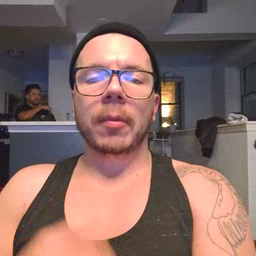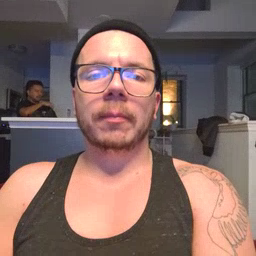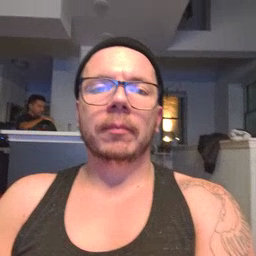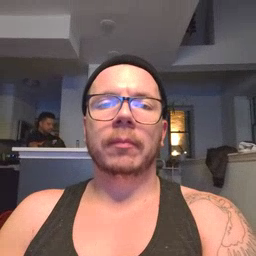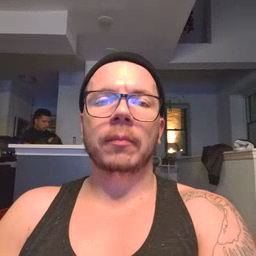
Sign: pajamas